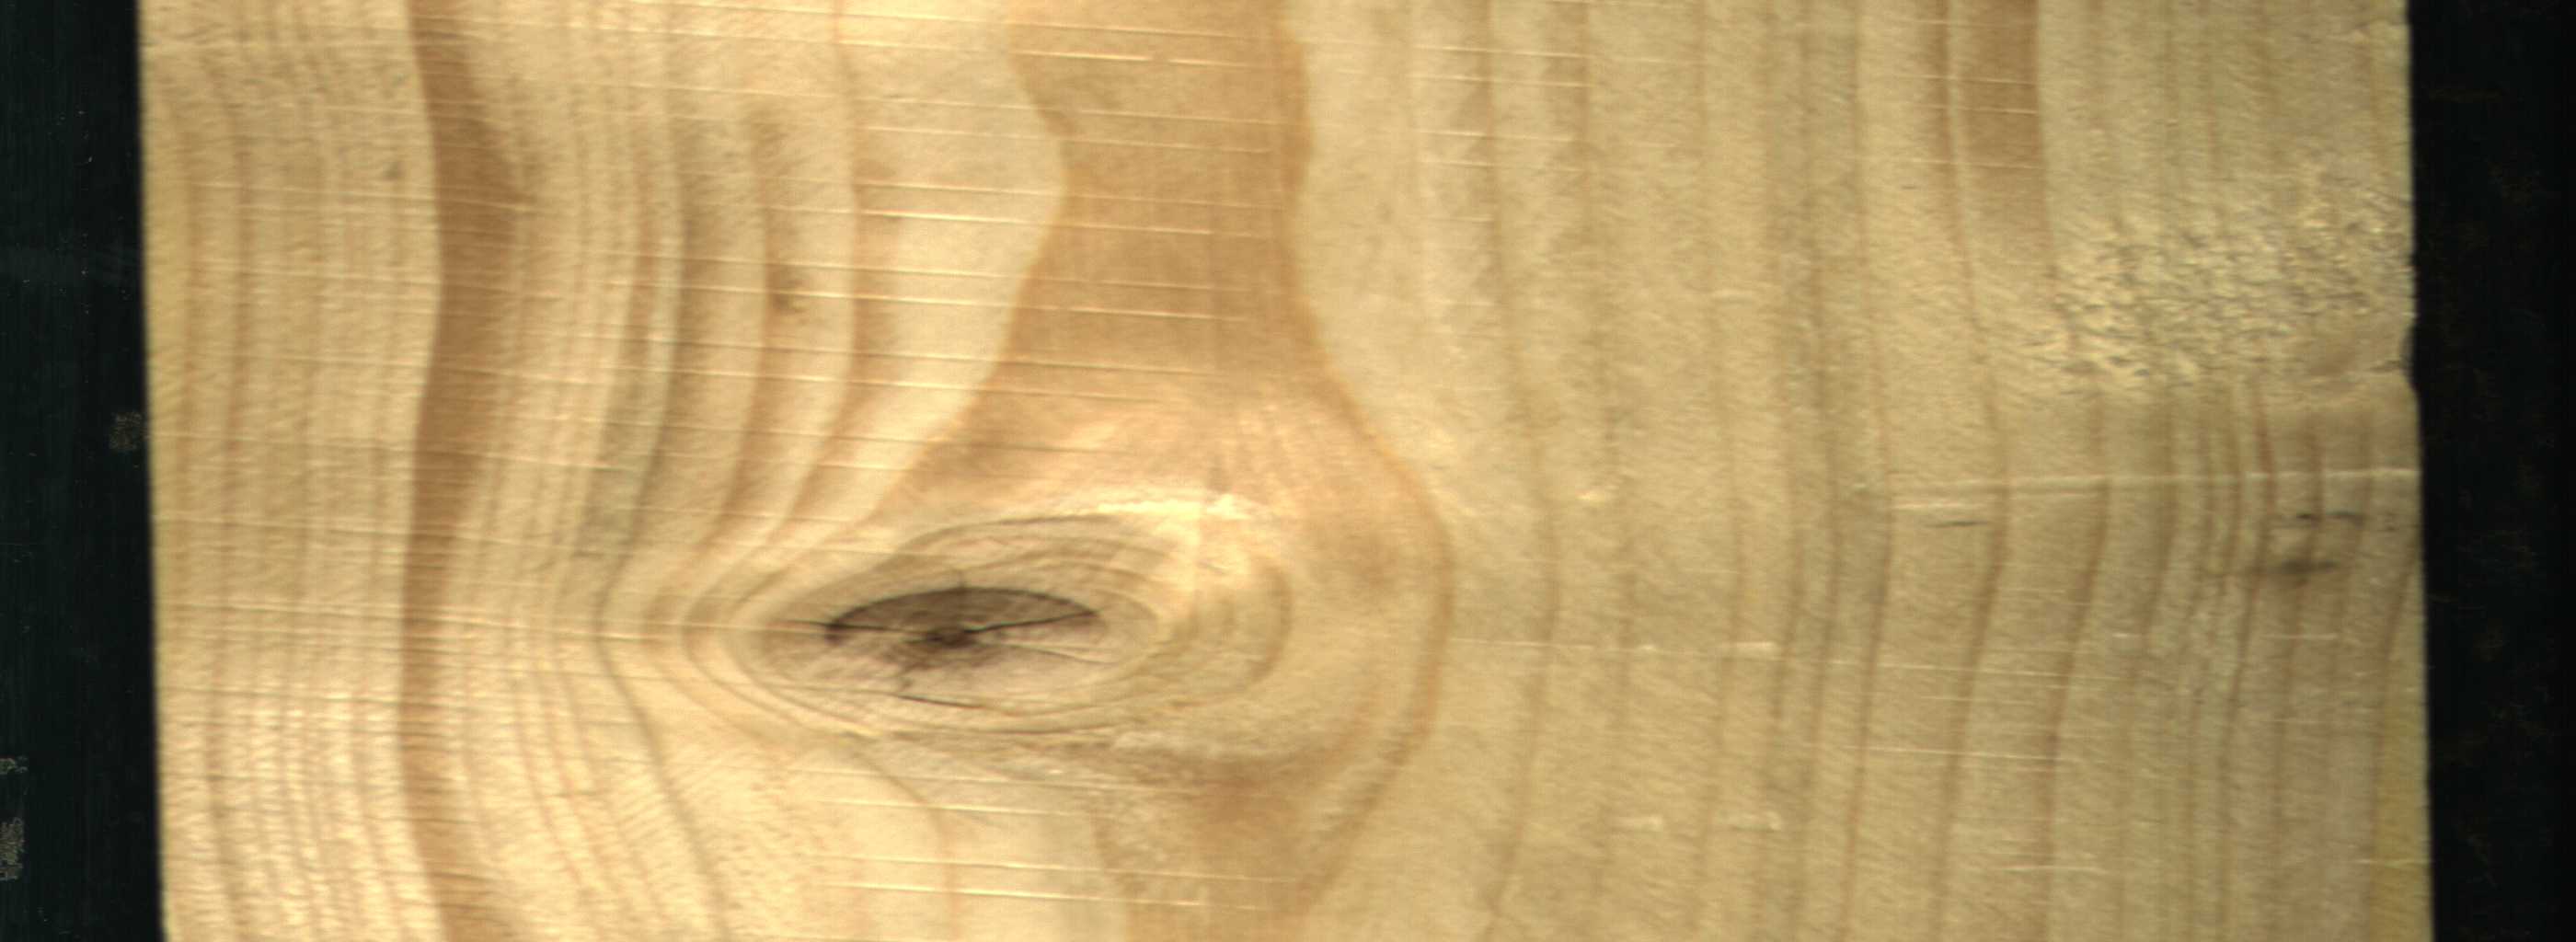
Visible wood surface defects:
Quartzity
knot_with_crack